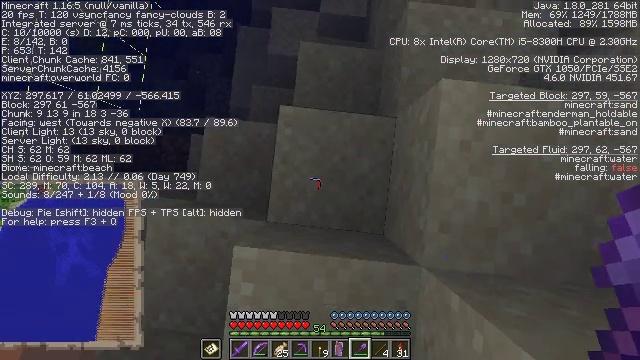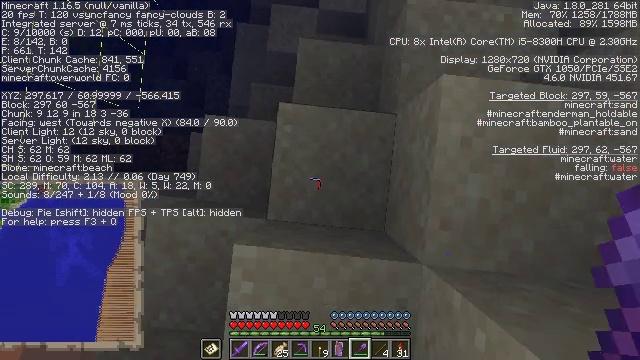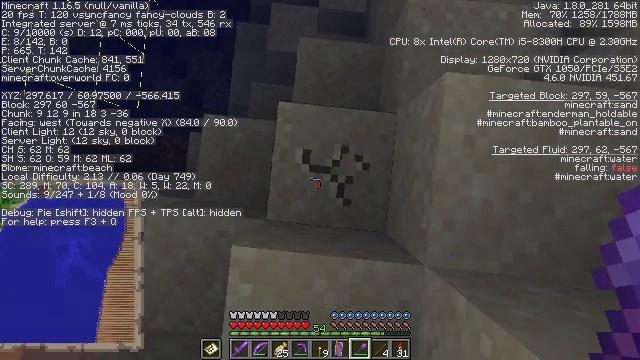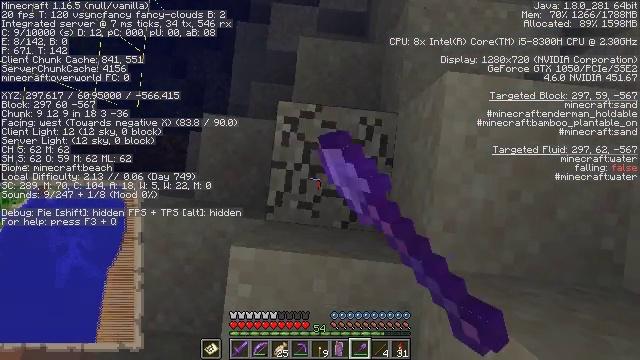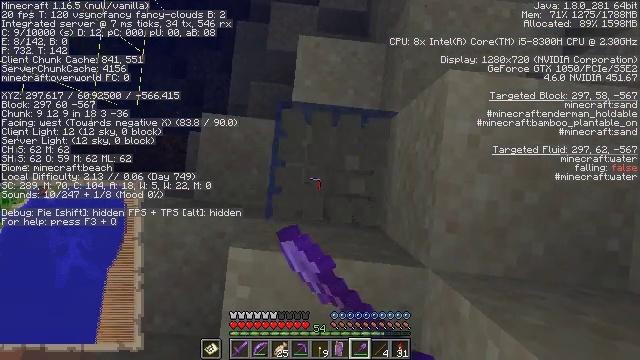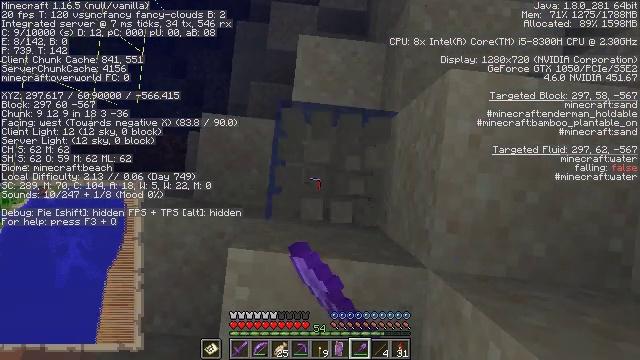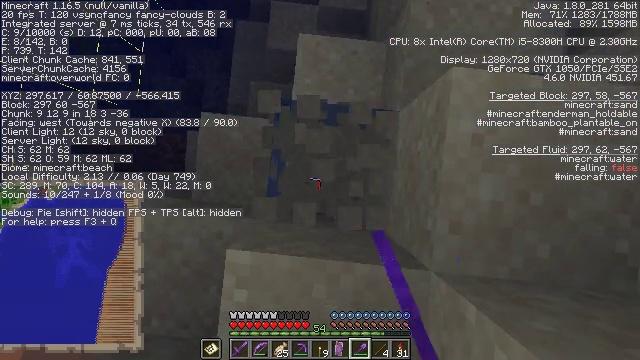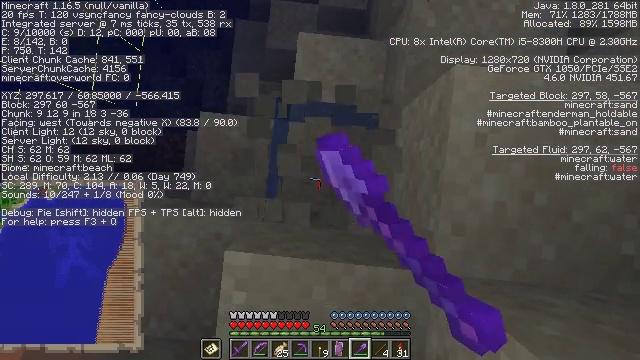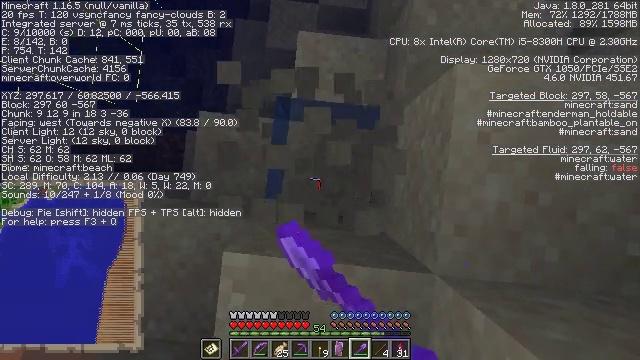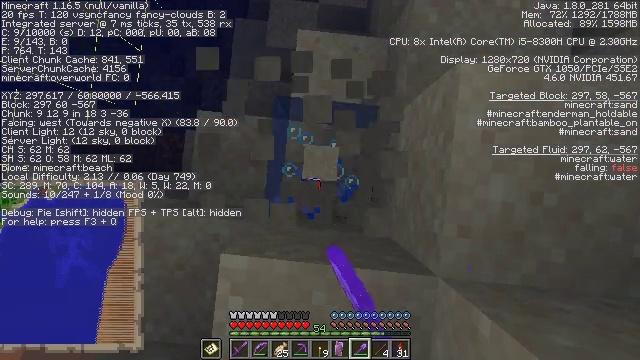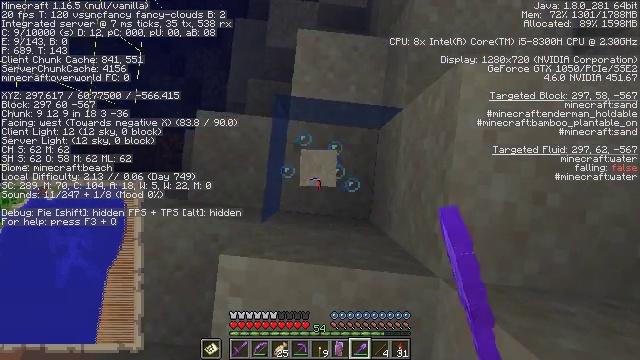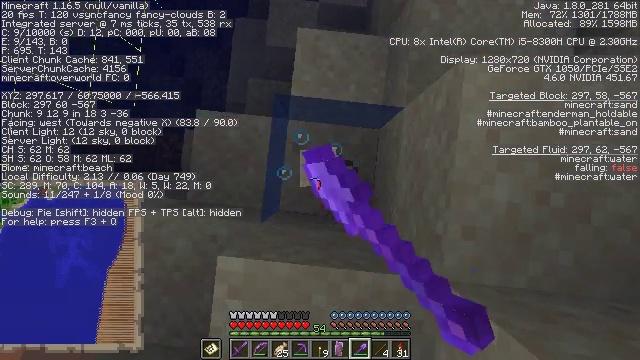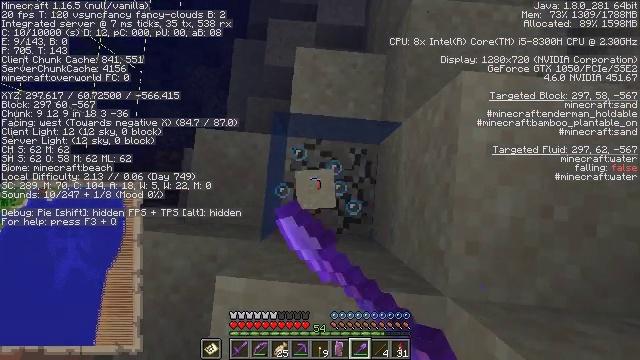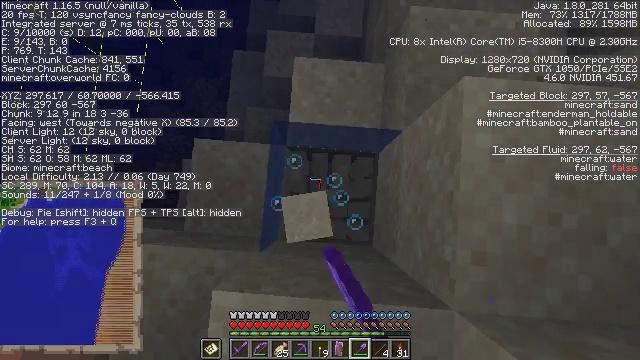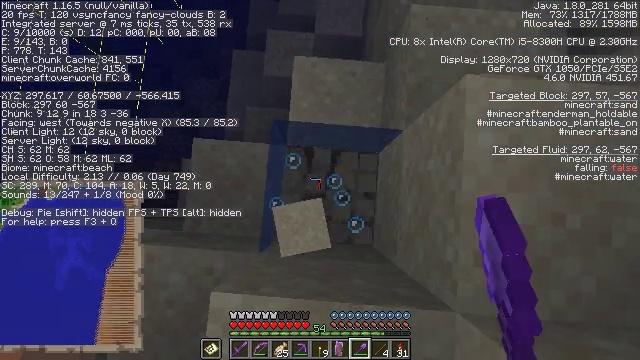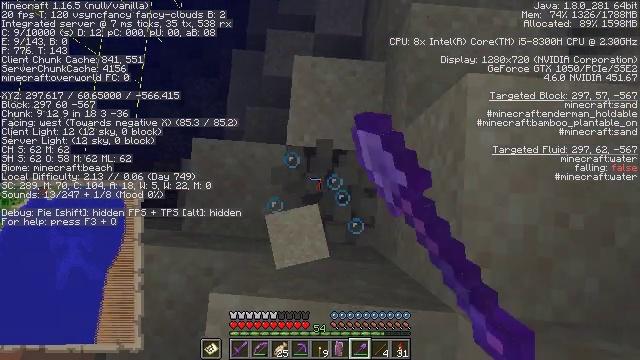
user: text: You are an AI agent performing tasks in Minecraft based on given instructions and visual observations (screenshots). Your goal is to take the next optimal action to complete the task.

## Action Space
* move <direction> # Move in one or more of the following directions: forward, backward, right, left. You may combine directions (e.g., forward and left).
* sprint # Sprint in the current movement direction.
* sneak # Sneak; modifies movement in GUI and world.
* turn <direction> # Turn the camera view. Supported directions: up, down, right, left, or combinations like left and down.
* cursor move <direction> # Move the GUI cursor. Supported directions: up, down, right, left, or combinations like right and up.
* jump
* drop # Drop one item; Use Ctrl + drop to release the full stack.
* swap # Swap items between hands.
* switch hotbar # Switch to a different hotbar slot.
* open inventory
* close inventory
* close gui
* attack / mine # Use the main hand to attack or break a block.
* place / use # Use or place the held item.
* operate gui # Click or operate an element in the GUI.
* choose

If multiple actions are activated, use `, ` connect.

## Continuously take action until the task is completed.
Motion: motion action
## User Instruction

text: Break the sand block.
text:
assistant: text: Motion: no_op
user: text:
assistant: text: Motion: attack / mine
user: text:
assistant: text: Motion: attack / mine
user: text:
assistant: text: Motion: attack / mine
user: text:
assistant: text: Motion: attack / mine
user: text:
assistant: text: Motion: attack / mine
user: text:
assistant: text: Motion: attack / mine
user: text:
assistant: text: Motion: attack / mine
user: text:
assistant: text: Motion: attack / mine
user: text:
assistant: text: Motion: attack / mine
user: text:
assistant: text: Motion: attack / mine
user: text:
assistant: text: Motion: turn up, attack / mine
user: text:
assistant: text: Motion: turn up, attack / mine
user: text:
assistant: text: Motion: attack / mine
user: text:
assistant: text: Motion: attack / mine
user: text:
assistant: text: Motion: attack / mine
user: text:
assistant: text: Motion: attack / mine
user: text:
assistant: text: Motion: attack / mine
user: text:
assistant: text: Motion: attack / mine
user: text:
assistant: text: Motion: attack / mine
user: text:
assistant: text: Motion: attack / mine
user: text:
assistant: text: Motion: turn right and up, attack / mine
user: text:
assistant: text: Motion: turn right and up, attack / mine
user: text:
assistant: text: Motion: turn up, attack / mine
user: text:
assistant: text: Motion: attack / mine
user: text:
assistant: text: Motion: attack / mine
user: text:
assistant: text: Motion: attack / mine
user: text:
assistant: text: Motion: attack / mine
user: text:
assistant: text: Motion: attack / mine
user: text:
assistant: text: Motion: attack / mine